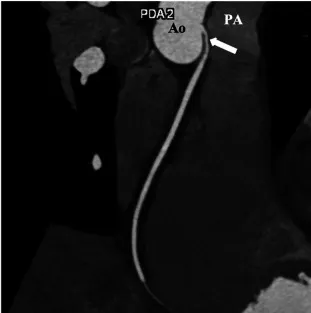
Preoperative coronary CT coronary images of the patient. (A) Image showing anomalous origin of the RCA ostium from the left coronary sinus and RCA (arrow) having an interarterial course between the aorta and pulmonary artery.
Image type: radiology (ct)